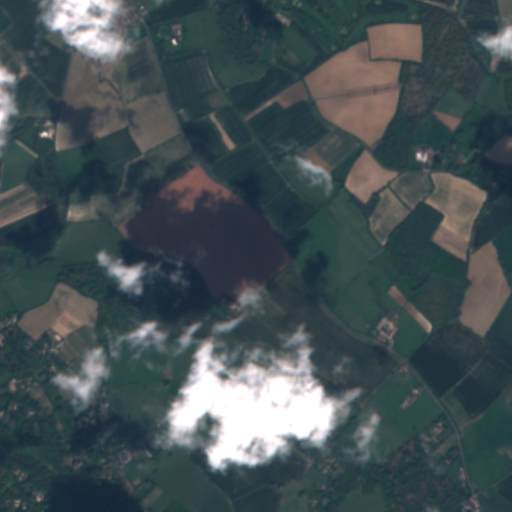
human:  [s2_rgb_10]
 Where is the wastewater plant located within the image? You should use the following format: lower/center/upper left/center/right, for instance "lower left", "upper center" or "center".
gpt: The wastewater plant is located in the upper center of the image.
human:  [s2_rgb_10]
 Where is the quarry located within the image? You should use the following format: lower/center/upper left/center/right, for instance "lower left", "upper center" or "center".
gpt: There is no quarry in the image.